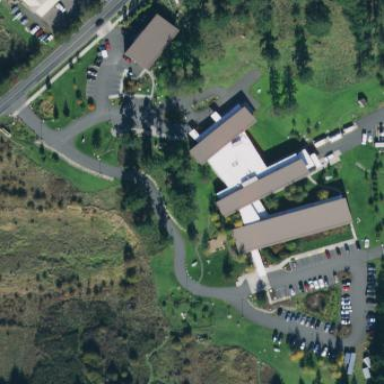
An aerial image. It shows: Healthcare facility identified as hospital.